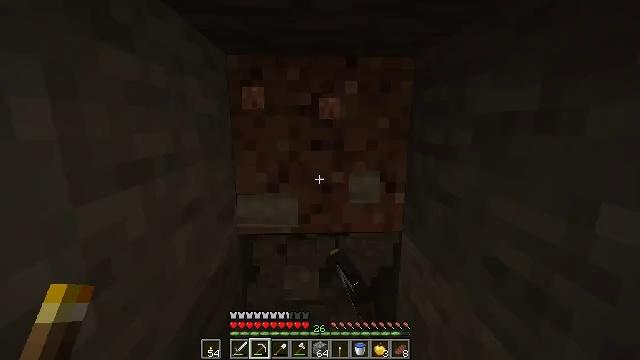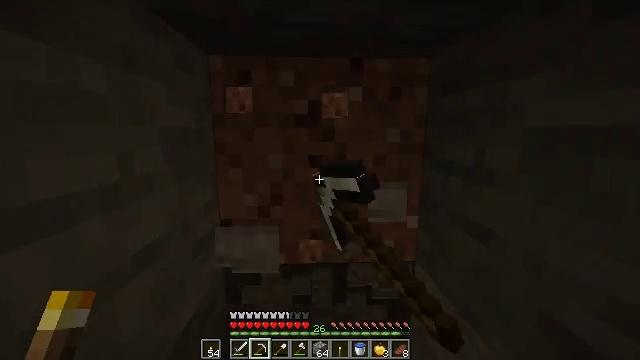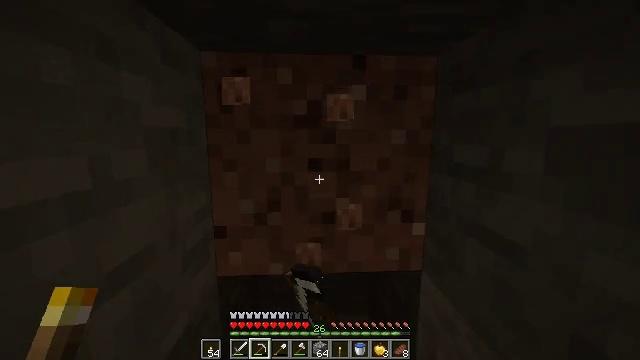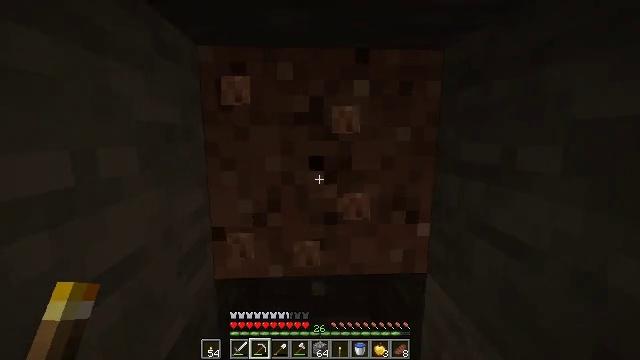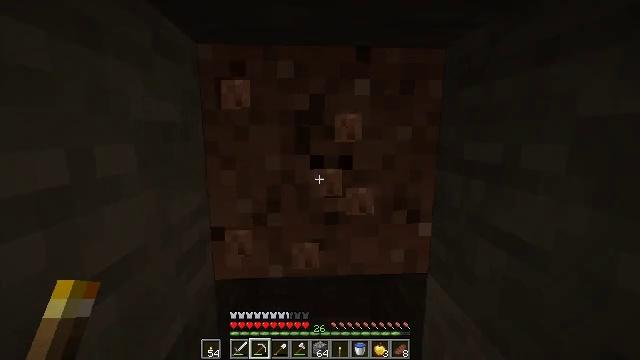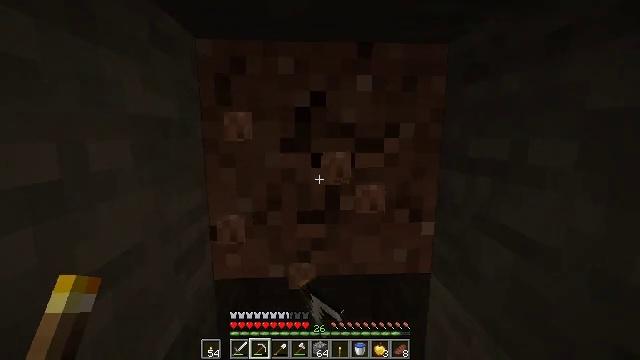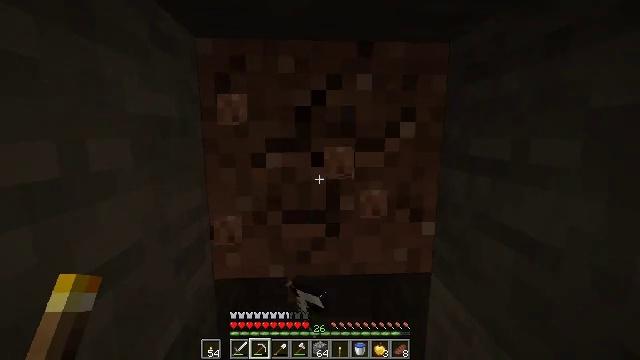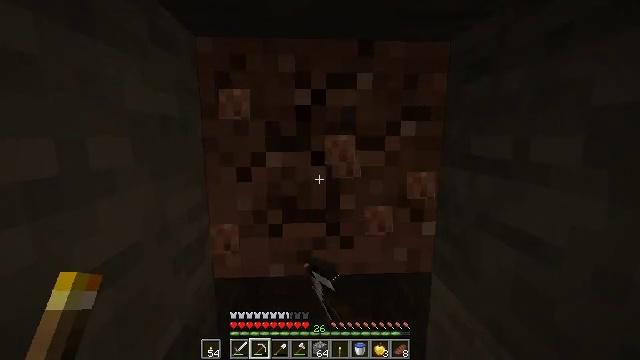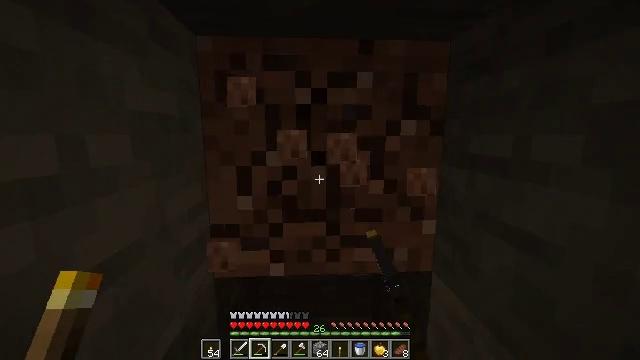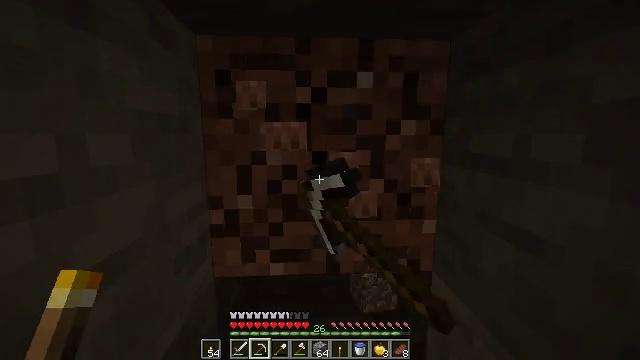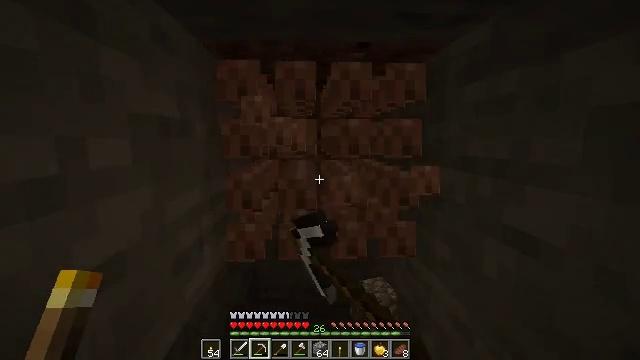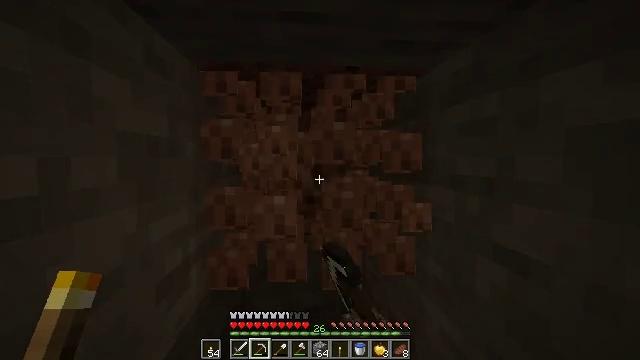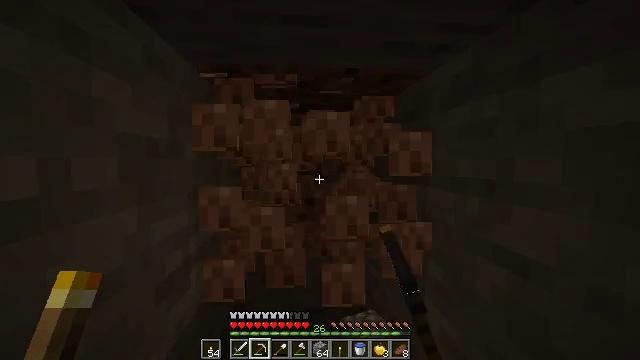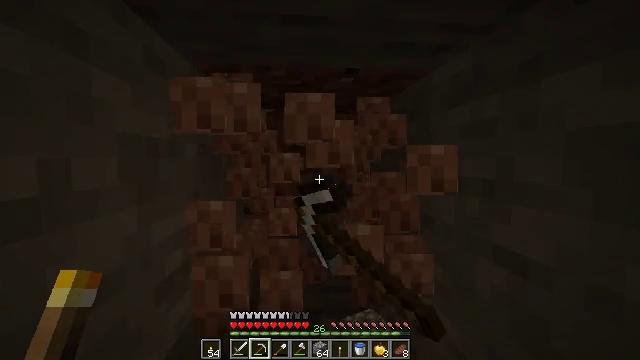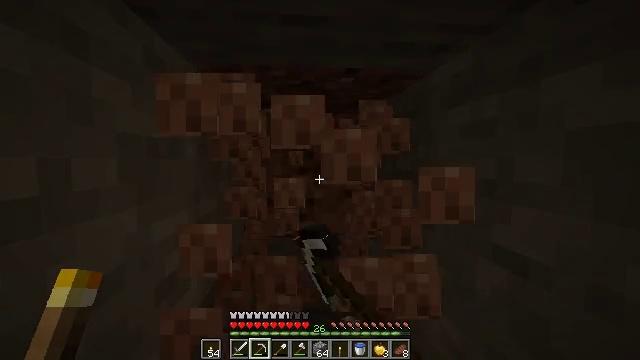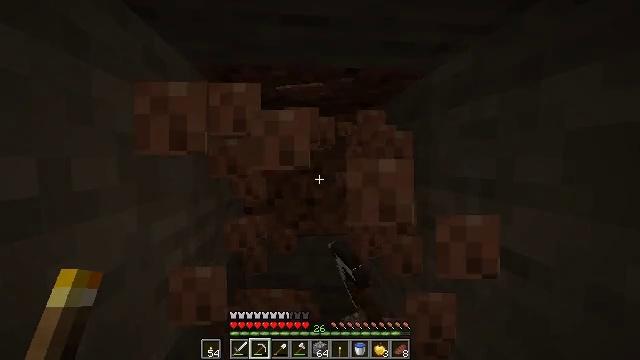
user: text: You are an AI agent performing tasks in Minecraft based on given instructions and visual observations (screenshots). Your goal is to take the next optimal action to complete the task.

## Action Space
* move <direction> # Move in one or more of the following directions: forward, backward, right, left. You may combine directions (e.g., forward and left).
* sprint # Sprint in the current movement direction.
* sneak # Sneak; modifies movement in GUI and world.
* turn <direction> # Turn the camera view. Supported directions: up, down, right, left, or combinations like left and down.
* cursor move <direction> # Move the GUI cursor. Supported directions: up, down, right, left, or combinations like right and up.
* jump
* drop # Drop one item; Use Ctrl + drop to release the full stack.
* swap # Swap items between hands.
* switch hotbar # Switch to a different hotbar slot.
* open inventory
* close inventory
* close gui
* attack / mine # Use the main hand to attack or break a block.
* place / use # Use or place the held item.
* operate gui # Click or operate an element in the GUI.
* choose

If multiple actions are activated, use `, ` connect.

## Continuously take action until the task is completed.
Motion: motion action
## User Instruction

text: Collect granite for building materials.
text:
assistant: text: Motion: turn up, attack / mine
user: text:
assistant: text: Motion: attack / mine
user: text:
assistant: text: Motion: attack / mine
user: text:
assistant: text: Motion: attack / mine
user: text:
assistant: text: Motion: attack / mine
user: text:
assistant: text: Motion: attack / mine
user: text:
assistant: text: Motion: attack / mine
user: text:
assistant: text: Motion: attack / mine
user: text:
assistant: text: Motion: attack / mine
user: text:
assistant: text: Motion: attack / mine
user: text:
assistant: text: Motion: turn right and up, attack / mine
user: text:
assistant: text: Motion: attack / mine
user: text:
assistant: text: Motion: attack / mine
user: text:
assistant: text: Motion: attack / mine
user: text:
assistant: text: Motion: attack / mine
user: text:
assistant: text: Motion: attack / mine
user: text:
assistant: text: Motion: attack / mine
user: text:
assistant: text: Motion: attack / mine
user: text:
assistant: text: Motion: attack / mine
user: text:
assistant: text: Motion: attack / mine
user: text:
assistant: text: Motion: attack / mine
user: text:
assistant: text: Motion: attack / mine
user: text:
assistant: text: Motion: attack / mine
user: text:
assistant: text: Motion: attack / mine
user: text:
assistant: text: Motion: attack / mine
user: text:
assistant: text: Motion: move forward, attack / mine
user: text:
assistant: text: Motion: move forward, attack / mine
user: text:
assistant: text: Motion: move forward, attack / mine
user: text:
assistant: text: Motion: move forward, attack / mine
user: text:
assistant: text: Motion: attack / mine